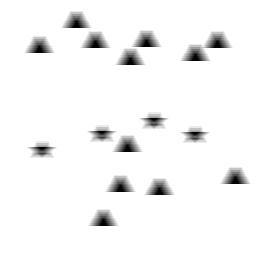
Squares: 0
Triangles: 12
Stars: 4
Total shapes: 16